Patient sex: F
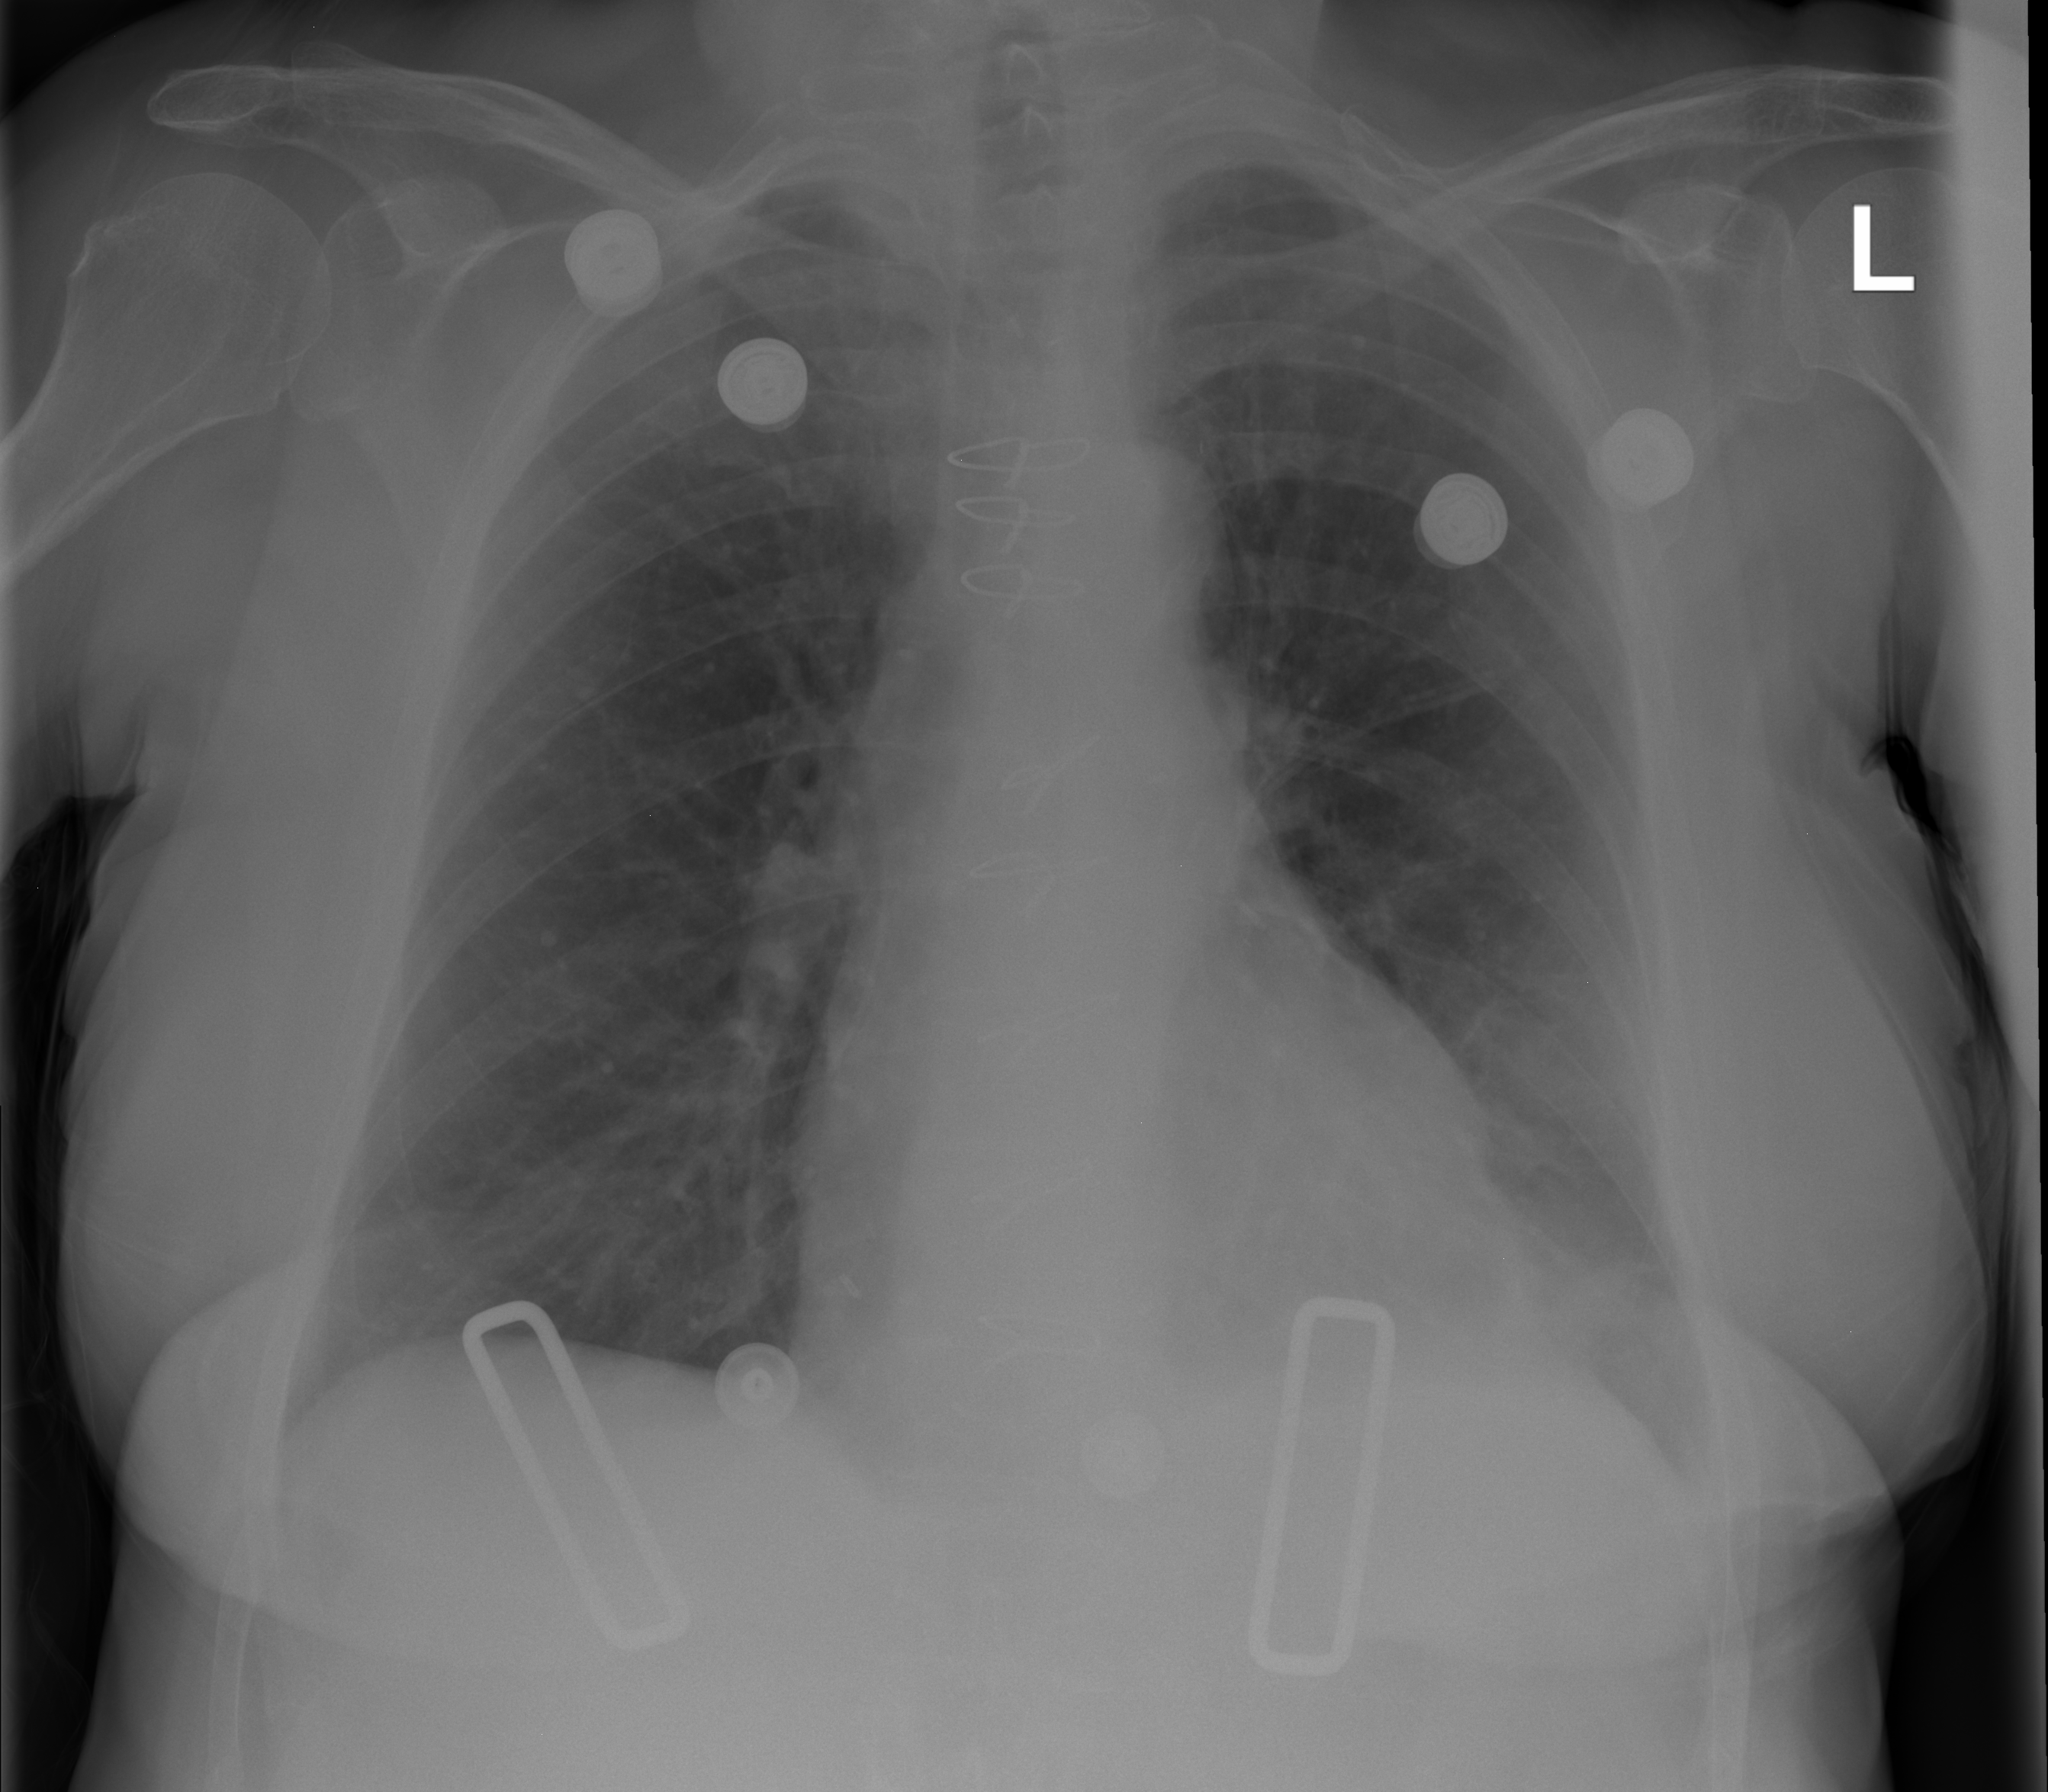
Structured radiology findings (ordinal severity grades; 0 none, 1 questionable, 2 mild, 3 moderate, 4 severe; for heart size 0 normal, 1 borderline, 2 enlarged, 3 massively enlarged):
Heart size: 0
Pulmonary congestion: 0
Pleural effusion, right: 0
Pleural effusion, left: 2
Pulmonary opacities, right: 0
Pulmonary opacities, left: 0
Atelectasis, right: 0
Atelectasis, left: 2